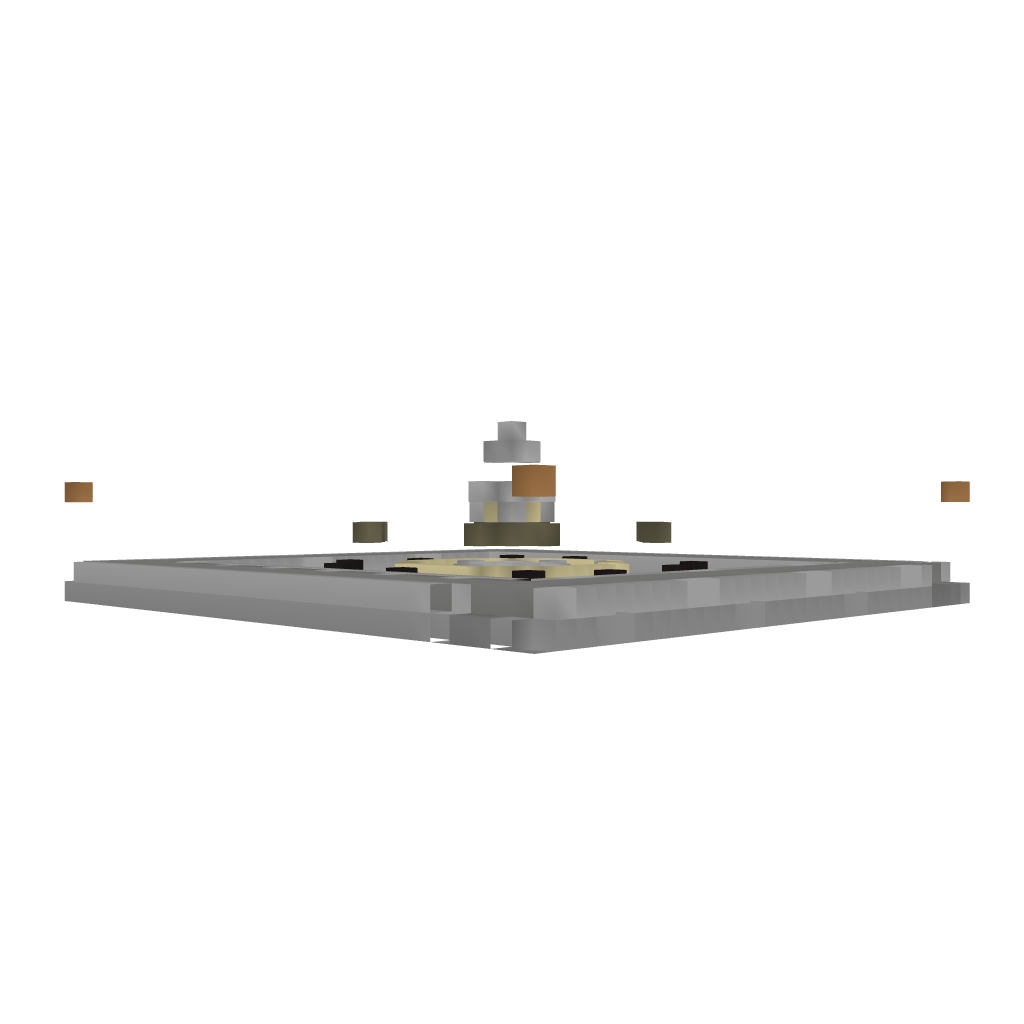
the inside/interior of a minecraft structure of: Fountain